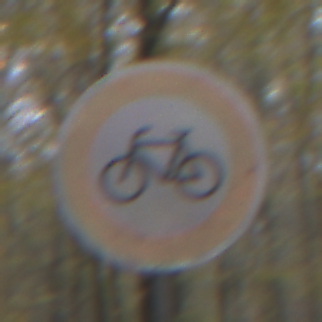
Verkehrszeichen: VerbotRadverkehr
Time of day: MorningAfternoon
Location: Outdoor (Nature)
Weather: Overcast
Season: Autumn
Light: Natural